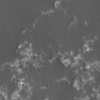
Label: not_dusty